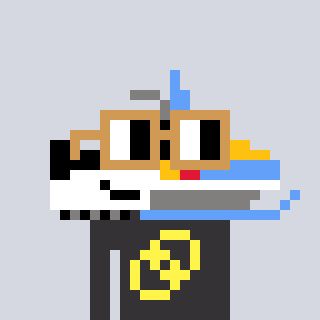
a pixel art character with square brown glasses, a snowmobile-shaped head and a grayscale-colored body on a cool background